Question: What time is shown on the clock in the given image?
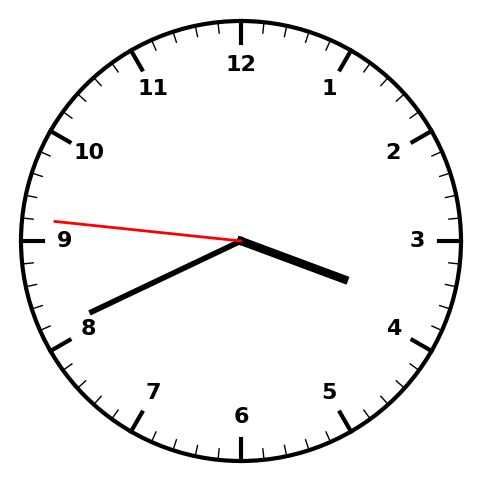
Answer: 03:40:46